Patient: sex M, age 61
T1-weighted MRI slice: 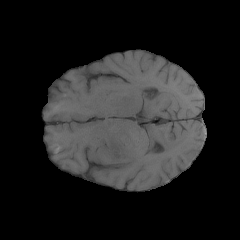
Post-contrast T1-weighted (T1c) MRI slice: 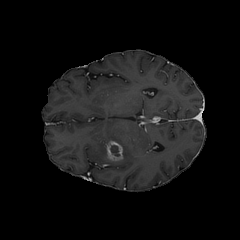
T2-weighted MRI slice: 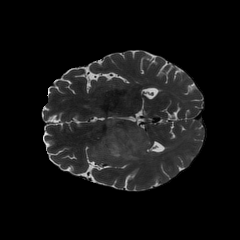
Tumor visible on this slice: yes
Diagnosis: Glioblastoma, IDH-wildtype
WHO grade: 4